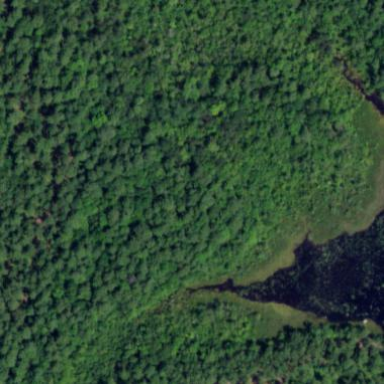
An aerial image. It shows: Swampy wetland area.